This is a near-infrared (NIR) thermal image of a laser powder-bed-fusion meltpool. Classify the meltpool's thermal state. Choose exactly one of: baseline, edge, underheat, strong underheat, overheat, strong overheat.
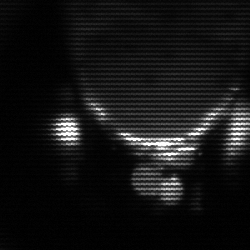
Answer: baseline